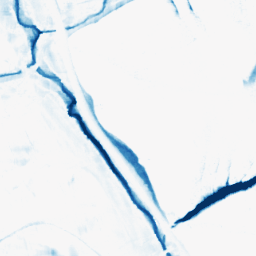
Category: morphological
Decomposition family: morphological_square
Decomposition parameters: operation: closing
size: 15
Upsampling method: linear_exact
Upsampling parameters: scale: 8
Upsampling scale: 8